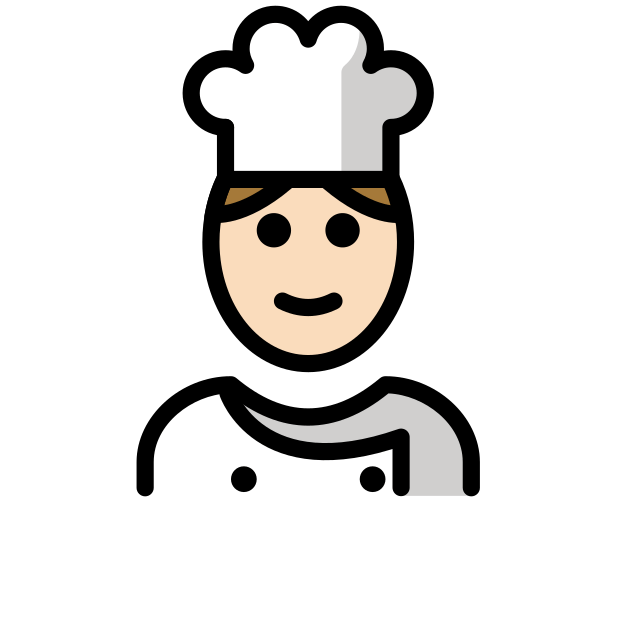
man cook: light skin tone